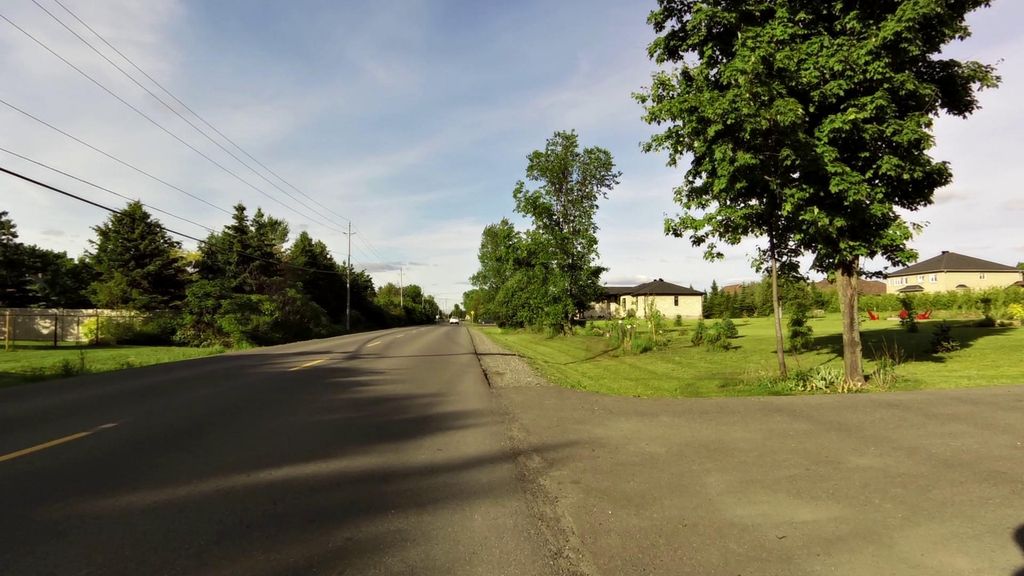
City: ottawa-gatineau